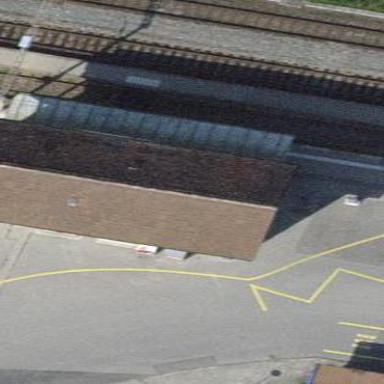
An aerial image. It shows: Train station building.